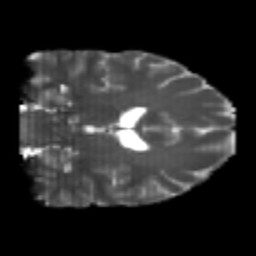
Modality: T2w
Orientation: coronal
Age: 23
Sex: male
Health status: healthy
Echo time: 0.074 s